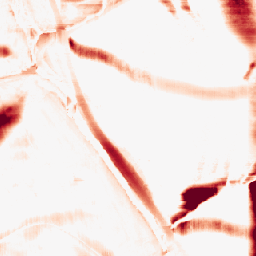
Category: morphological
Decomposition family: morphological_rect
Decomposition parameters: operation: opening
width: 50
height: 20
Upsampling method: nearest
Upsampling parameters: scale: 8
Upsampling scale: 8